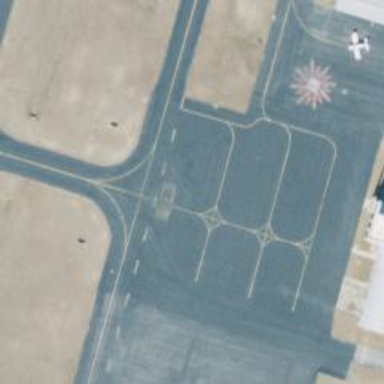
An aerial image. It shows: View of taxiway at the airport.